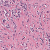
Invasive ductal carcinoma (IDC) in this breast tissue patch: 1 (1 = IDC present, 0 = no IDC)